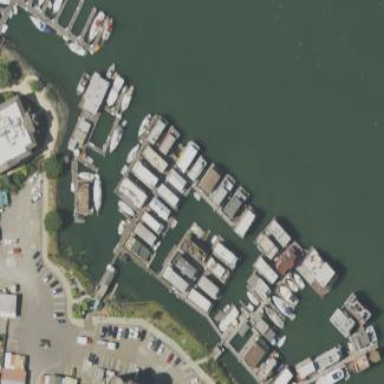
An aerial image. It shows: Marina area for leisure land.